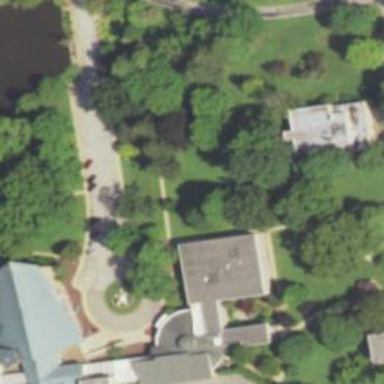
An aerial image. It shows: Chapel building.